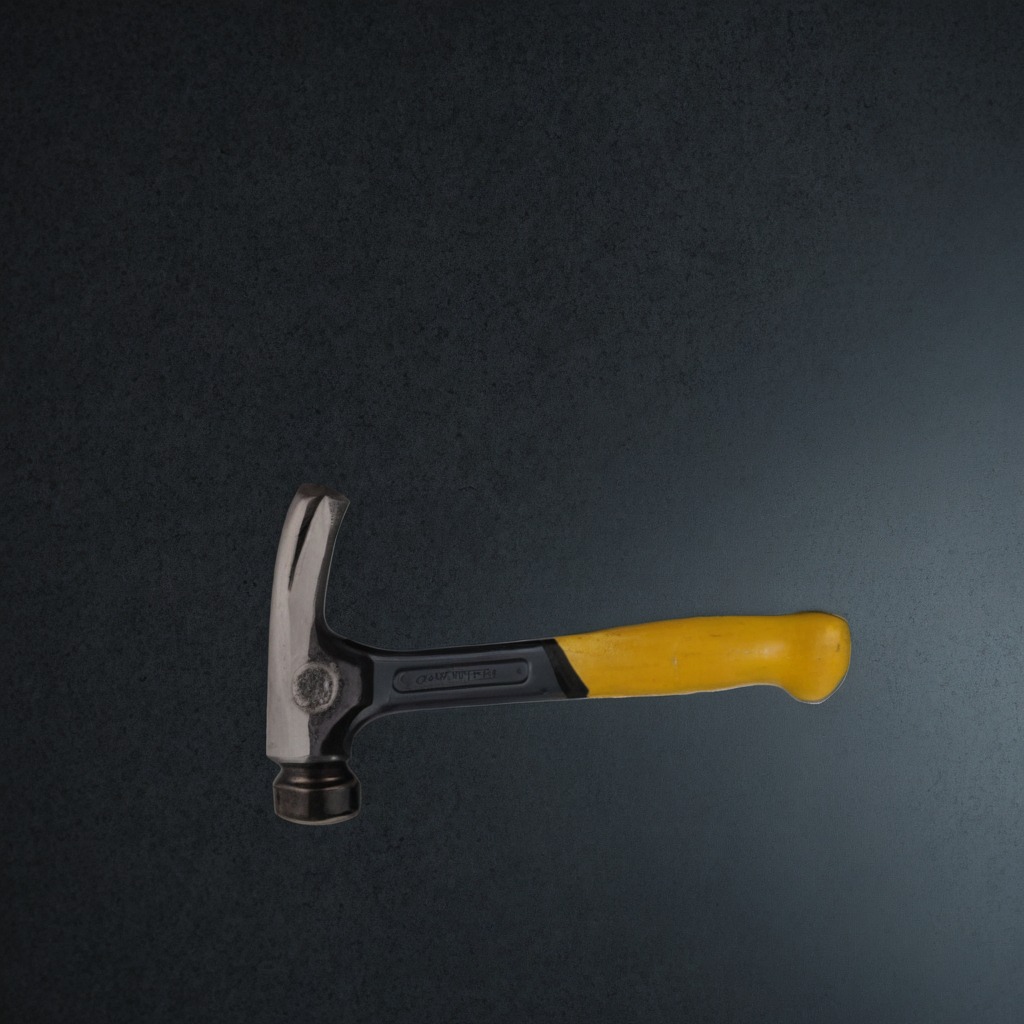
A hammer is lying on a clean granite table inside a workshop at night.